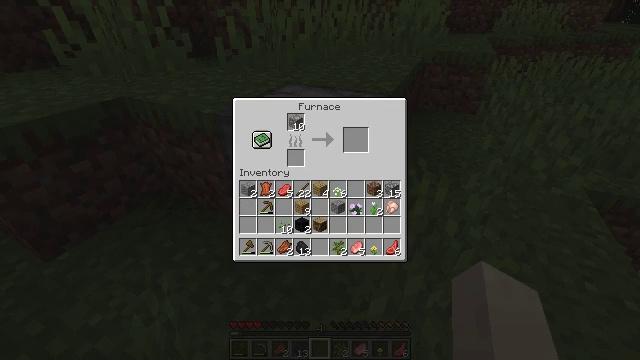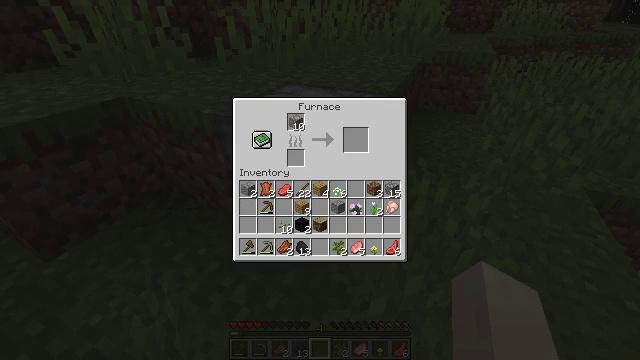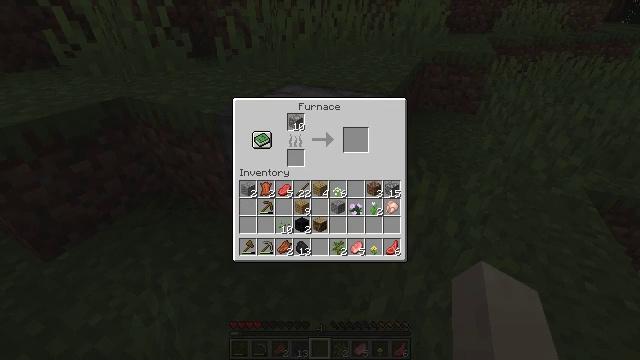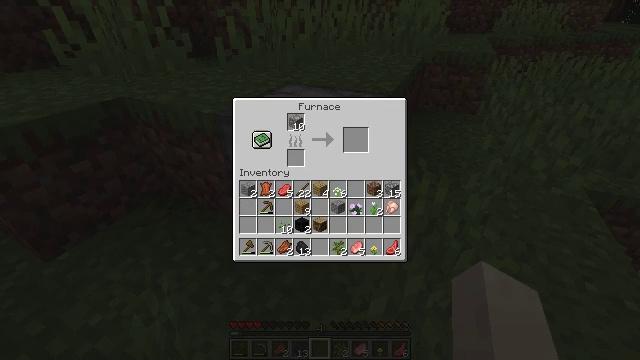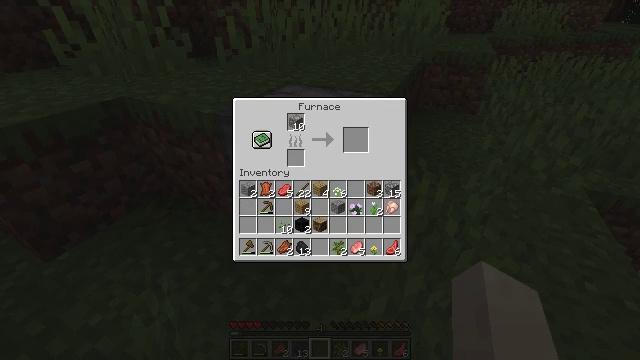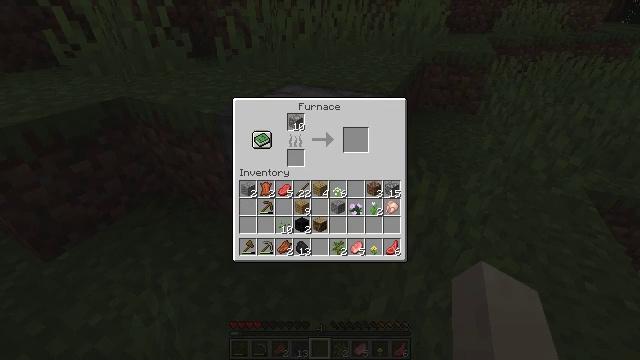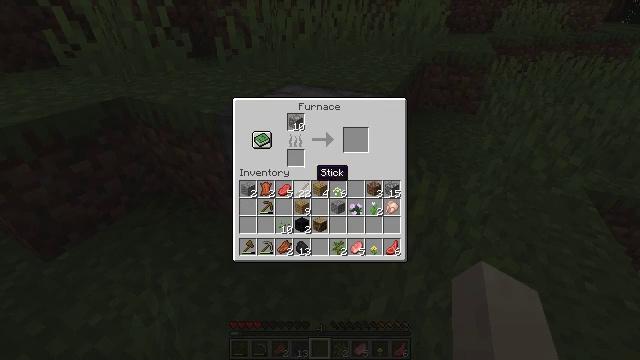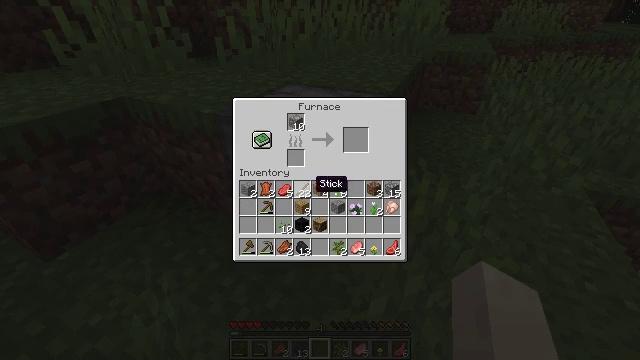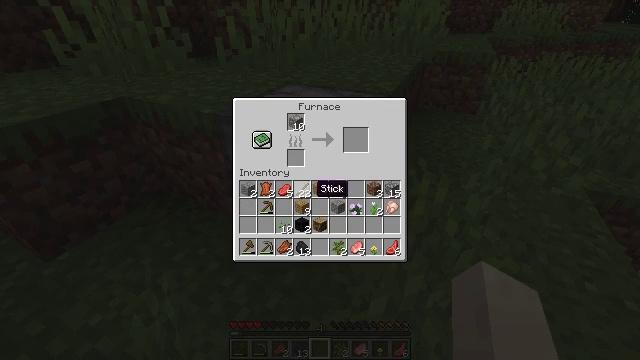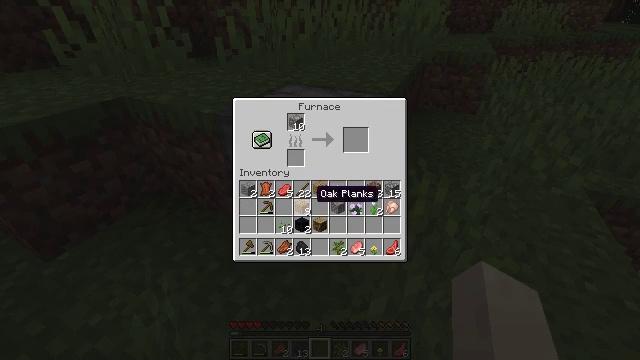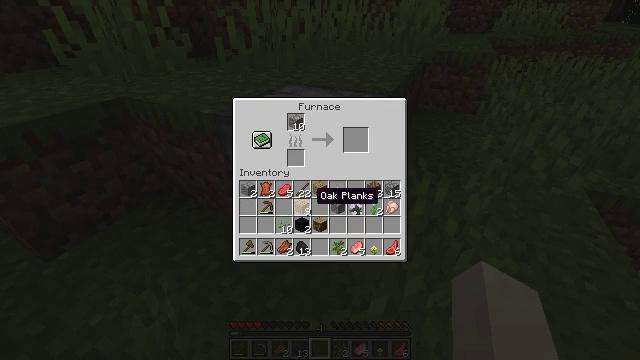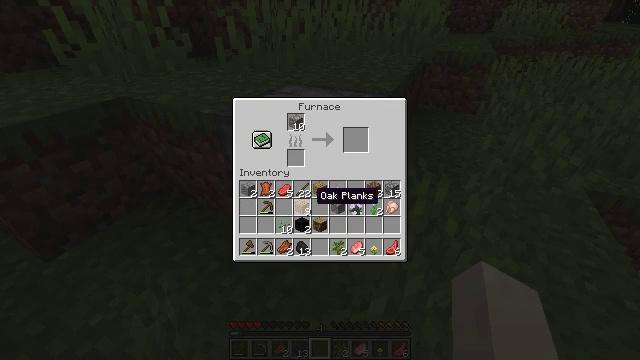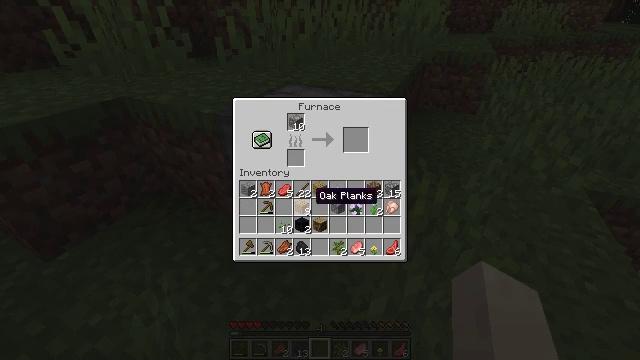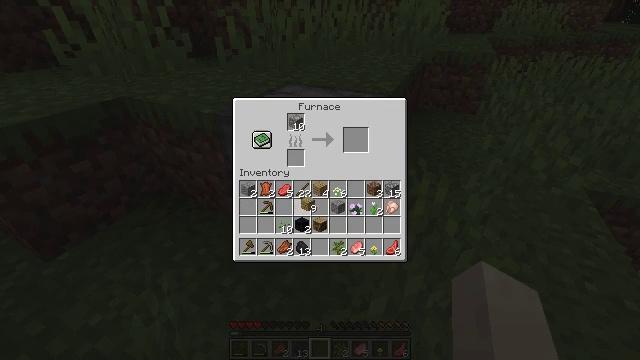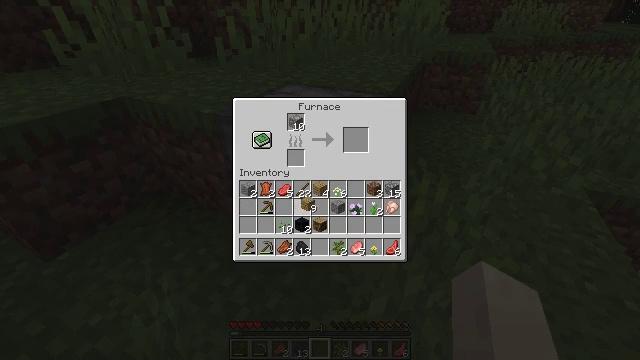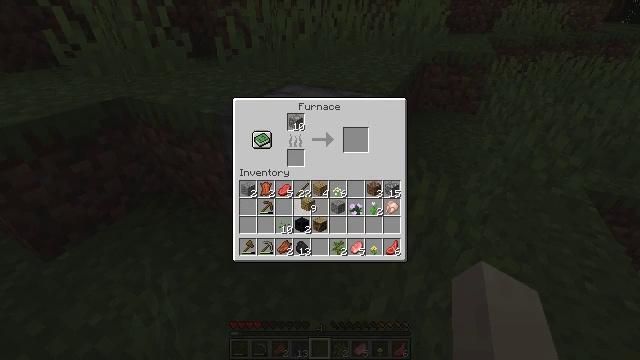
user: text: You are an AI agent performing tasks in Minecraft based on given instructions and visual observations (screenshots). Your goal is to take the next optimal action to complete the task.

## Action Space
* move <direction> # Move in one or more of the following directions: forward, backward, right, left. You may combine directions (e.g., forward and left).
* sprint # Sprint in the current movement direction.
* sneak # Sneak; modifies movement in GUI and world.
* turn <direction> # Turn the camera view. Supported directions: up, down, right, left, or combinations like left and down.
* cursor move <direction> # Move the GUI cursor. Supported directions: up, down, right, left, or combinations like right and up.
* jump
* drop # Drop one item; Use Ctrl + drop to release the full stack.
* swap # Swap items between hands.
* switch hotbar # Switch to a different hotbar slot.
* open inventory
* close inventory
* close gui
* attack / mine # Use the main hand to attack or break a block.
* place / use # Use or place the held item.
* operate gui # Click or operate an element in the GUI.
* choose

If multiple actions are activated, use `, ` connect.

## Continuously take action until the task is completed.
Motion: motion action
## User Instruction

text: Break a light gray bed.
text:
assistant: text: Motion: cursor move down
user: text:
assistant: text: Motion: cursor move down
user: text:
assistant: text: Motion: cursor move down
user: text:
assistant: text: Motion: no_op
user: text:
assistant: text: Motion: cursor move down
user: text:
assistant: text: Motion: cursor move down
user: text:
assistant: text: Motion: cursor move down
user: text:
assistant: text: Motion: no_op
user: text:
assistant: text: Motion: no_op
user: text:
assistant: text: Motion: no_op
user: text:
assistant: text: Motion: no_op
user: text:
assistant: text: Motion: no_op
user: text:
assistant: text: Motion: operate gui
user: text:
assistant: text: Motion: operate gui
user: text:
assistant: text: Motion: operate gui
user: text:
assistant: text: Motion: cursor move left
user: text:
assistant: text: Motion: cursor move left and up
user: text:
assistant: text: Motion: cursor move left and up
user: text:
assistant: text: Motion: no_op
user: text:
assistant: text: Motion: no_op
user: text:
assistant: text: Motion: no_op
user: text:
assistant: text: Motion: no_op
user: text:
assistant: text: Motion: no_op
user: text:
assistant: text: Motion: no_op
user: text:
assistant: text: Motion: no_op
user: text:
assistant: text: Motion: no_op
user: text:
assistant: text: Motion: no_op
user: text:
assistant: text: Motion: no_op
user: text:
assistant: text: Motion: no_op
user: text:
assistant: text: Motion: no_op